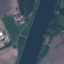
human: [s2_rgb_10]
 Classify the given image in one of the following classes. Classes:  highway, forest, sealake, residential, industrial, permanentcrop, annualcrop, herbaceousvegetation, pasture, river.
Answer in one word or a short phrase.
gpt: River